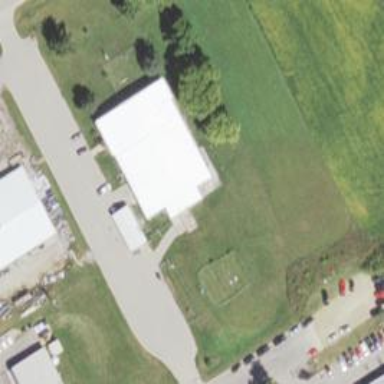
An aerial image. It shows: Animal shelter housed in building.